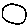
Label: circle